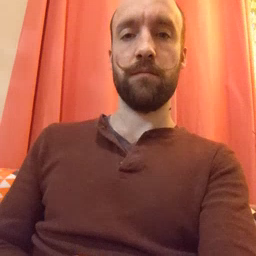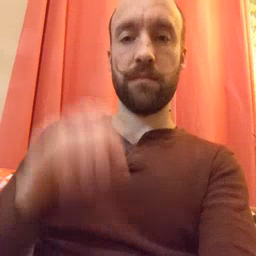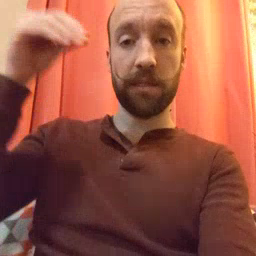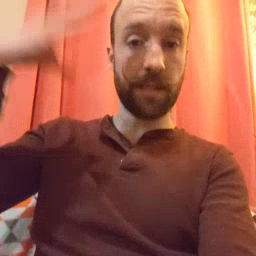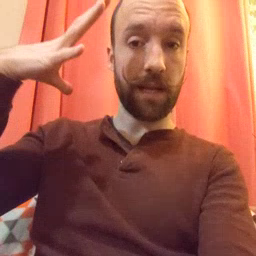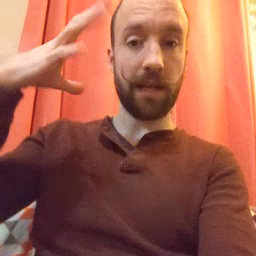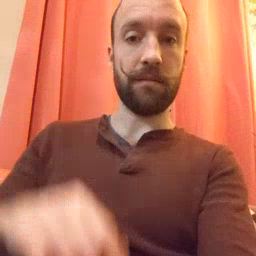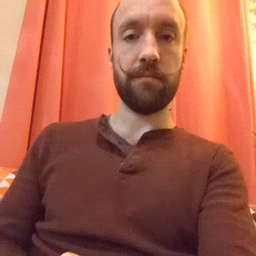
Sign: sun